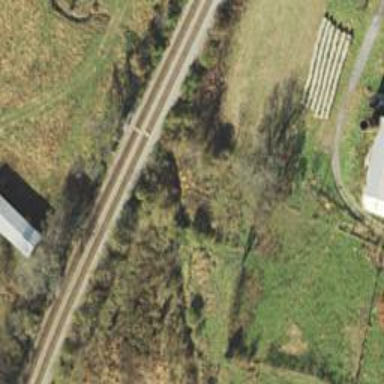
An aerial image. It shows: Culvert tunnel.